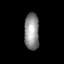
Tissue: skin
Cell type: Epithelial cells
Senescence score: 0.8477
Nuclear area (px): 535
Mean DAPI intensity: 140.475